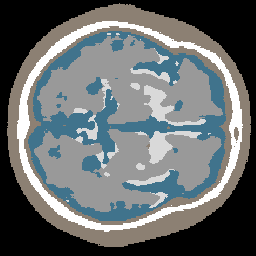
Label: no_lesion